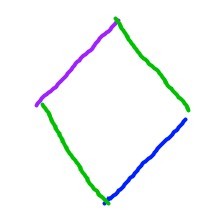
Shape: rhombus